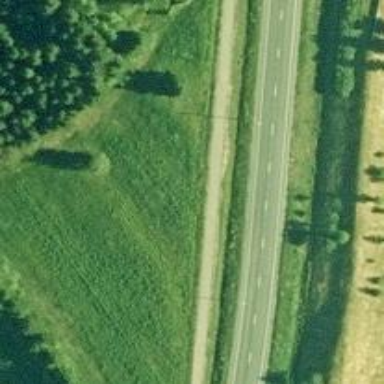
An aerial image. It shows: Asphalt cycleway.